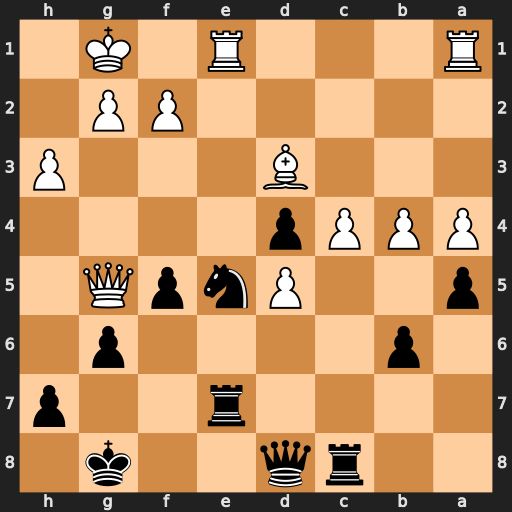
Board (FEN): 2rq2k1/4r2p/1p4p1/p2PnpQ1/PPPp4/3B3P/5PP1/R3R1K1
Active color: b
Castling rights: -
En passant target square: -
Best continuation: Nf3+ gxf3 Rxe1+ Rxe1 Qxg5+